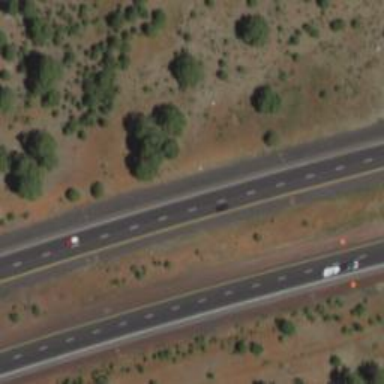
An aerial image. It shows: Asphalt motorway.